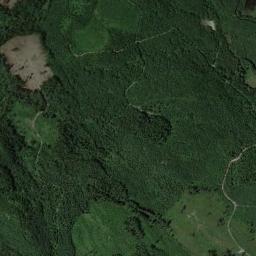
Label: forest